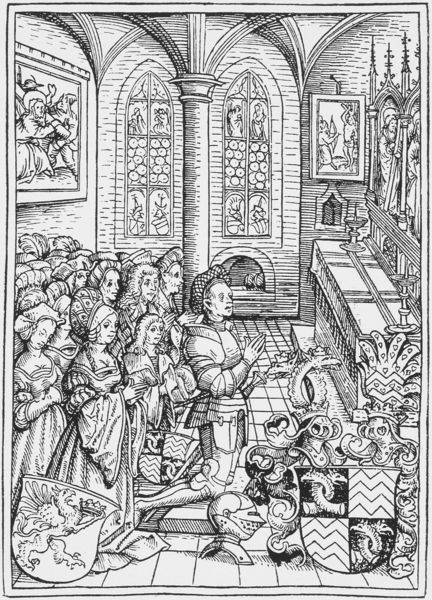
Titel: Haller Heiltumbuch
Künstler: Hans Burgkmair
Schlagwörter: flügel, mann, weiß, frauen, menschen, fenster, frau, kleider, raum, schwarz, tisch, zimmer, menge, ärmel, holland, niederlande, kirche, interieur, familie, gotik, krone, renaissance, kamin, deutschland, holzschnitt, bilder, wein, kerzen, leuchter, stufen, schild, gewölbe, buch, dom, druck, holzstich, stich, fliesen, illustration, knien, bleistift, helm, kacheln, beten, gebet, ritter, rüstung, altar, wappen, kerzenständer, kerzenleuchter, helme, gotisch, christus, knieend, mittelalter, andacht, betende, gemeinde, messe, kapelle, löwe, betend, sakral, drachen, drache, masswerk, augsburg, retabel, stifter, flügelaltar, buntglasfenster, anbetend, heraldik, altardecke, kunstwerk, kreuztragung, haarnetz, drachenköpfe, burgkmair, kirchfenster, bten, beten+